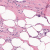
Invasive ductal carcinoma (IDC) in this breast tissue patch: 0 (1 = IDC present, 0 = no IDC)